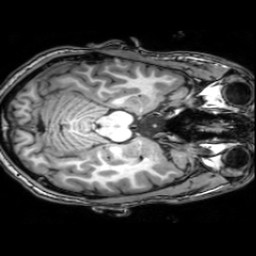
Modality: T1w
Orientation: axial
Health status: healthy
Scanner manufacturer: philips
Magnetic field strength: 3 T
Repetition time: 0.00769 s
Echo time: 0.0035 s